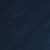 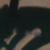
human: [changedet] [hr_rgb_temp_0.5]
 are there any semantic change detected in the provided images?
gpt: Some islands have been built in the sea.